Question: I need to customise the header text on a Tapestry Grid column. This code does just that, but it removes the sort functionality
'''
<table class="table table-striped" t:type="grid" t:source="data"
t:rowsPerPage="50" t:pagerPosition="bottom">
<p:specialHeader>Custom header</p:specialHeader>
</table>
'''

How can I restore the sort functionality to this custom header?
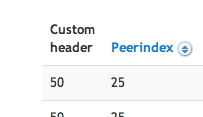
Answer: If you need just a text in grid header you can use message bundle for this:
'''
special-label=Custom header
'''